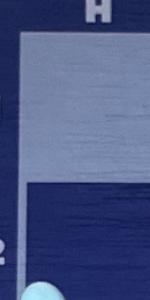
Label: Empty